Field crop: maize
Growth stage: 2
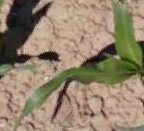
Species: maize